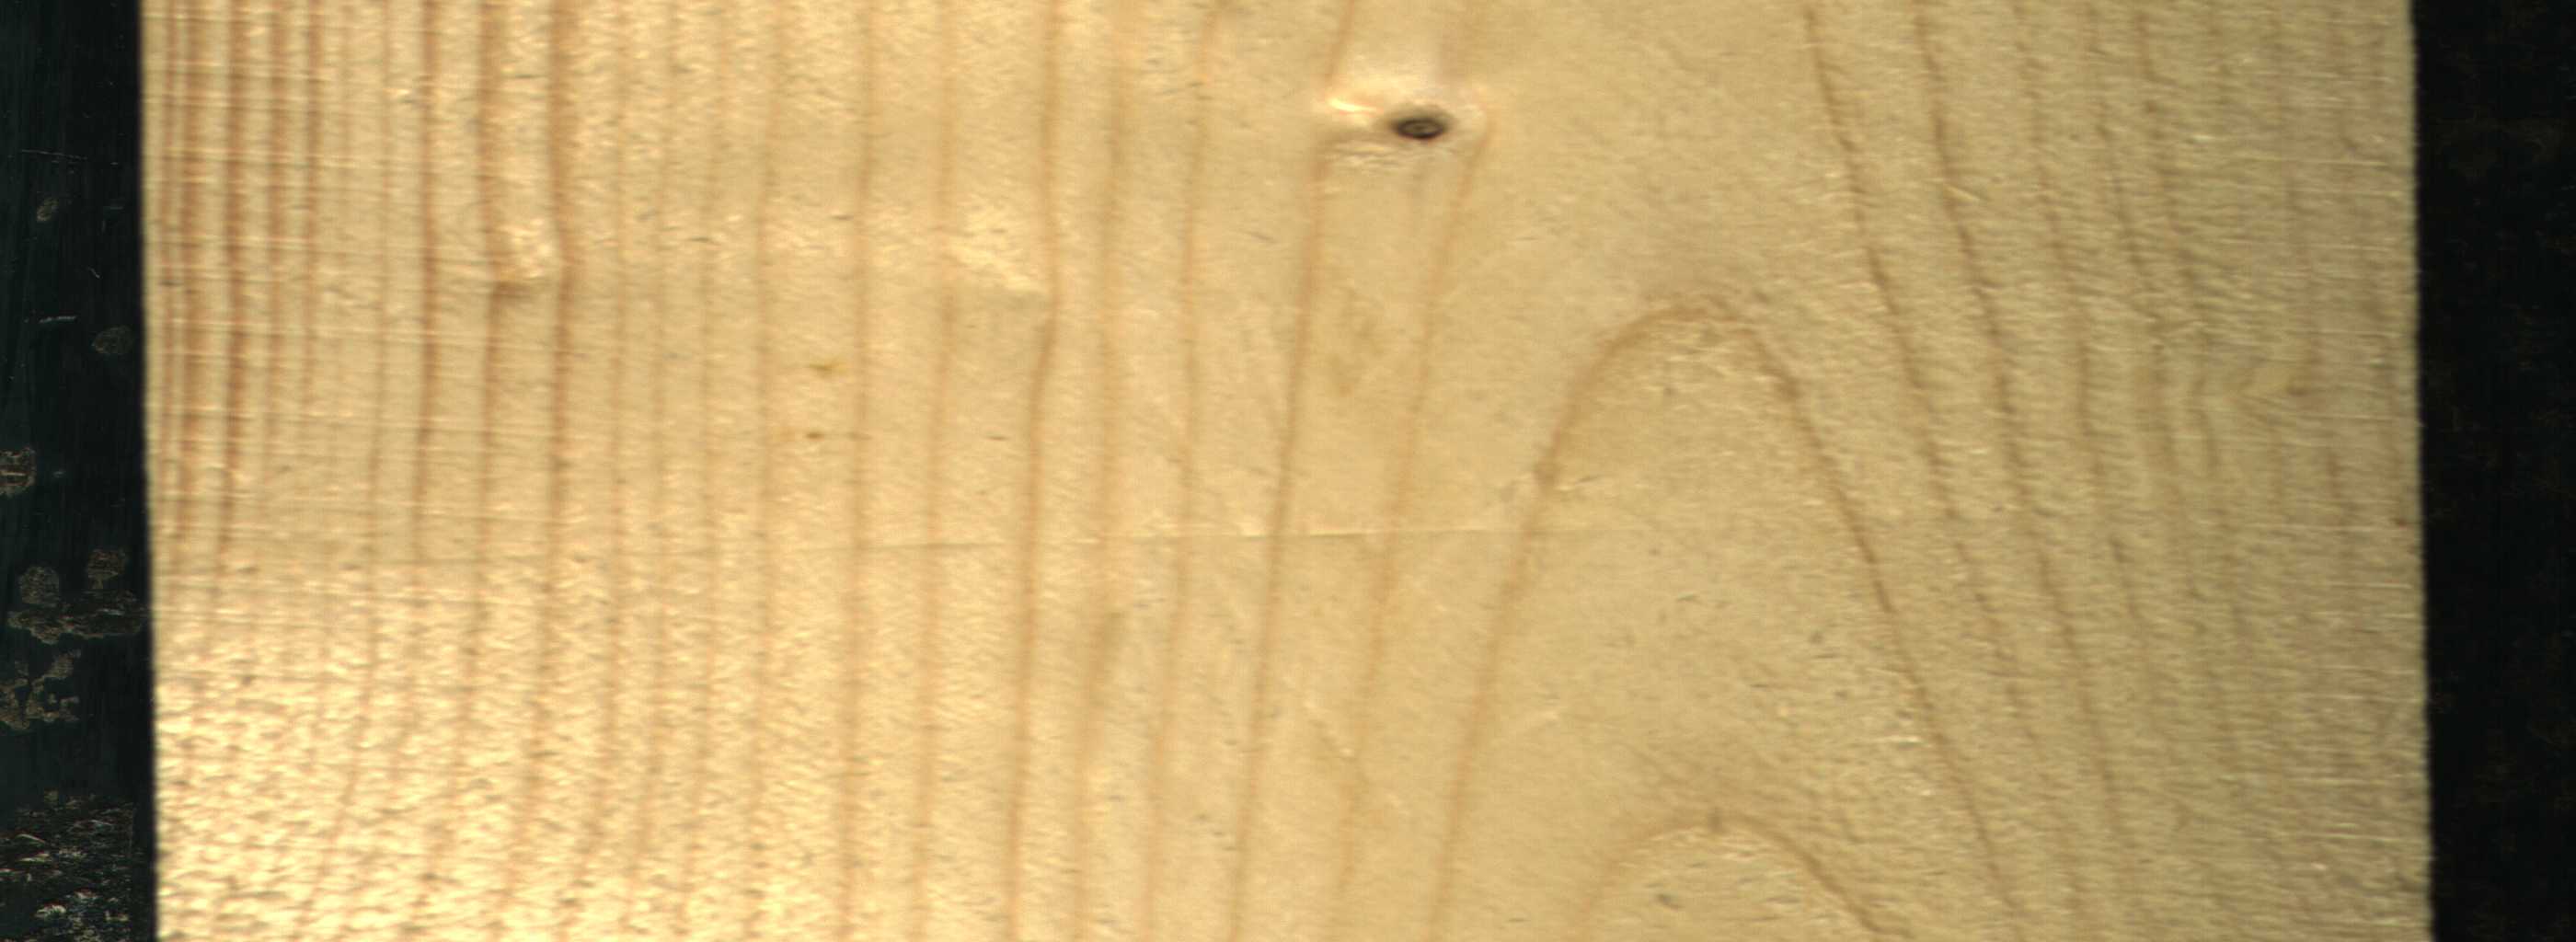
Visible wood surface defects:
Live_Knot